Aerial crown-view tile of a tropical tree (Barro Colorado Island, Panama), acquired 20240611:
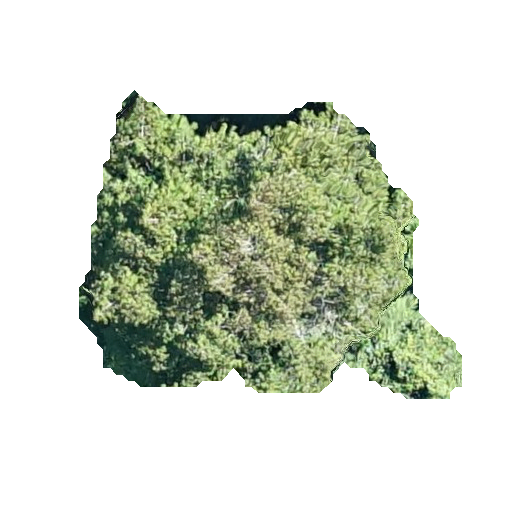
Species: Virola surinamensis
GBIF accepted scientific name: Virola surinamensis
Crown area: 133.484 m²